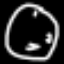
Label: clock